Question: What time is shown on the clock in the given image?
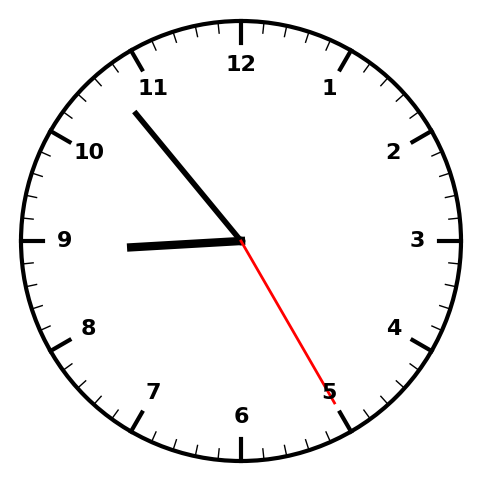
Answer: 08:53:25